I will show an image sequence of human cooking. I have annotated the images with numbered circles. Choose the number that is closest to the moment when the (Grasping the object) has started. You are a five-time world champion in this game. Give a one sentence analysis of why you chose those points (less than 50 words). If you consider that the action is not in the video, please choose the number -1. Provide your answer at the end in a json file of this format: {"points": []}
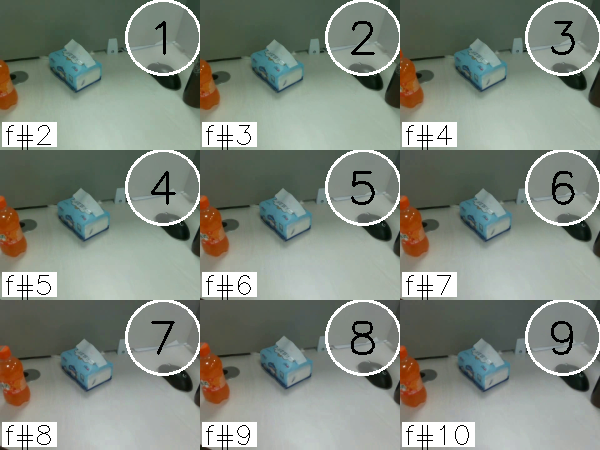
Frame 5 shows the clearest moment of hand-object contact.
{"points": [5]}